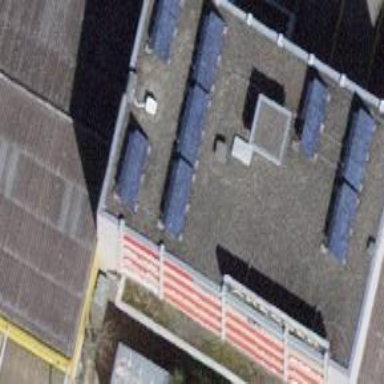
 consisting of solar photovoltaic panels."